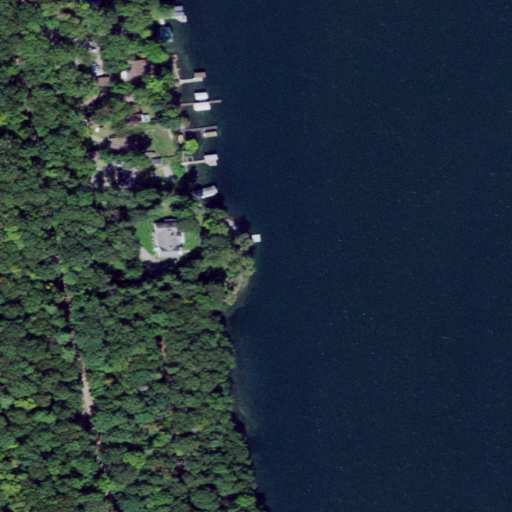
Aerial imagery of cape in New York named Scout Point containing open water, deciduous forest, open development, low intensity development, herbaceous wetlands, shrub, and medium intensity development